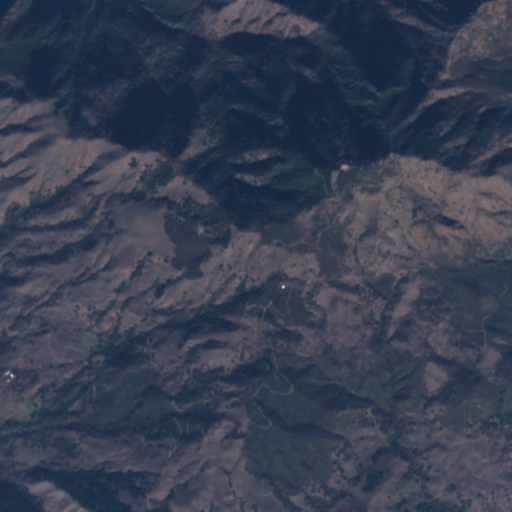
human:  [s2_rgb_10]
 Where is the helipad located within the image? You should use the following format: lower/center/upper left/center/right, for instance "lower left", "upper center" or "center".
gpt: The helipad is located in the lower left of the image.
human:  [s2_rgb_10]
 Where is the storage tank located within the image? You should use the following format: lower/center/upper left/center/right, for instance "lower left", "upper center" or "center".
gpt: The storage tank is located in the center of the image.
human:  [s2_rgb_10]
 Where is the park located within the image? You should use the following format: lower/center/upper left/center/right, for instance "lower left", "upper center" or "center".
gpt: There is no park in the image.